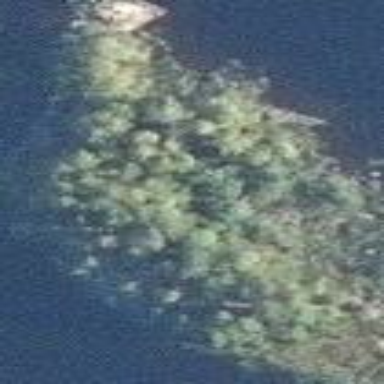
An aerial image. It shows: Islet surrounded by woodland.